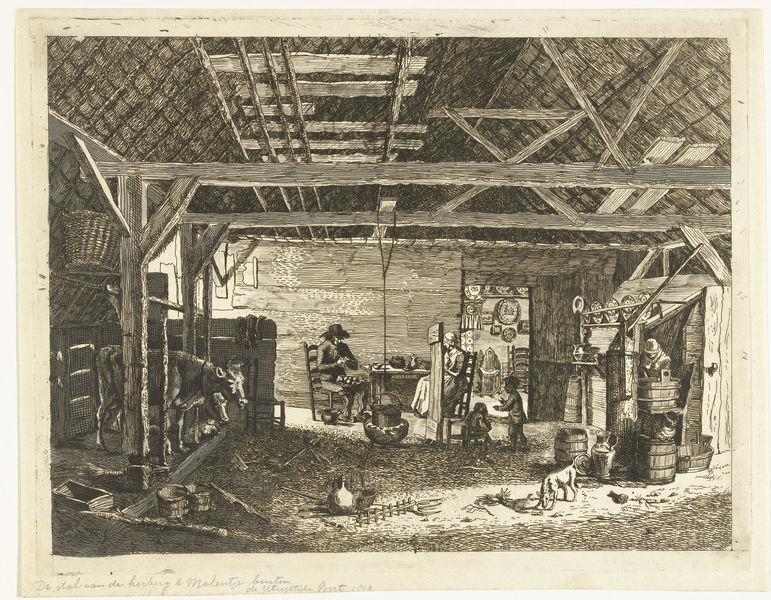
Titel: De stal van de herberg 't Molentje buiten de Utrechtse Poort (titel op object)
Künstler: Anthonie van den Bos
Standort: Amsterdam
Institution: Rijksmuseum
Schlagwörter: holz, raum, skizze, dach, hund, tiere, mensch, kind, kinder, kuh, schnitt, fass, ziege, gabel, send, omg, done, i see a woman and man in their barn talking makes me feel lonley, im done, these, omf, flm